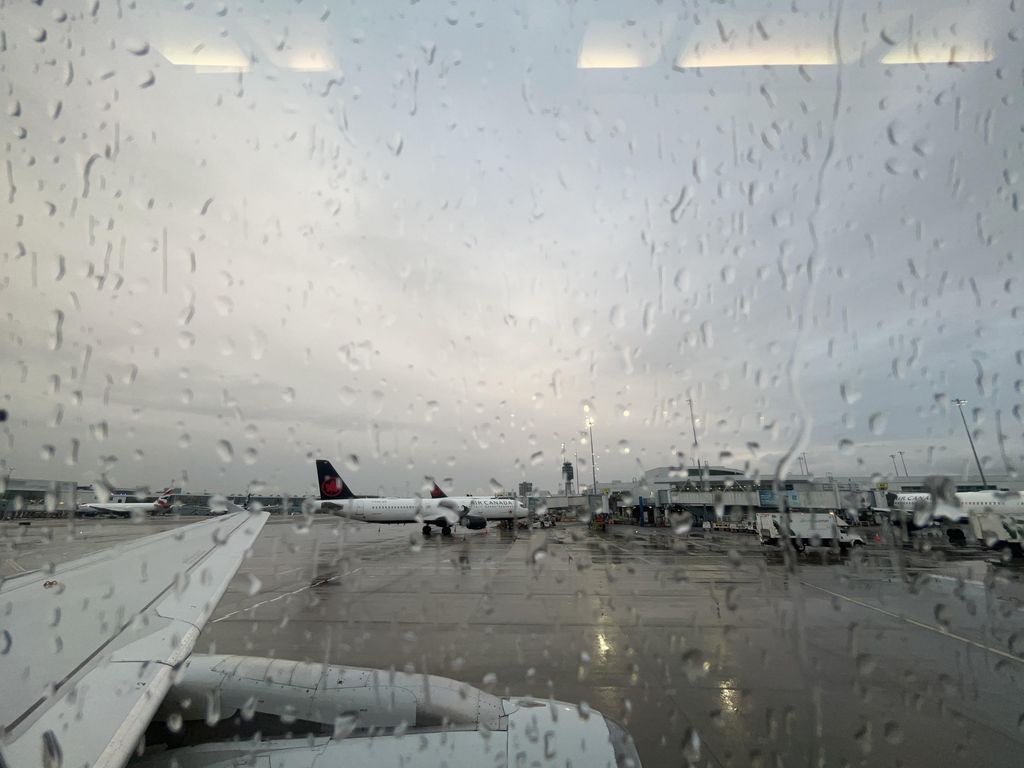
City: vancouver